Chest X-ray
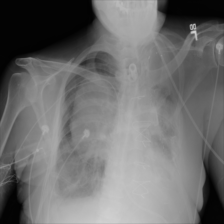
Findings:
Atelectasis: negative
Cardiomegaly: negative
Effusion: positive
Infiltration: negative
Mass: negative
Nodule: negative
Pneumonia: negative
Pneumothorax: negative
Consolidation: negative
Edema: positive
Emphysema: negative
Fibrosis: negative
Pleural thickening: negative
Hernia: negative